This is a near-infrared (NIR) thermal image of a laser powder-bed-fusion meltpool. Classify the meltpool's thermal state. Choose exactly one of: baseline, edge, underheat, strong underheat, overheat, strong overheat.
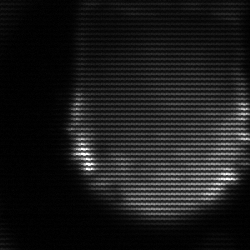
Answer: edge